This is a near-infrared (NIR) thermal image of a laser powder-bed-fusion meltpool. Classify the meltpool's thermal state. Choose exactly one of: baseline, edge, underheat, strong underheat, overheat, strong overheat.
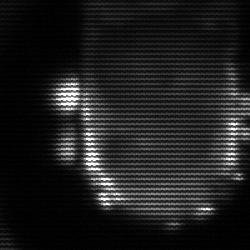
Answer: baseline